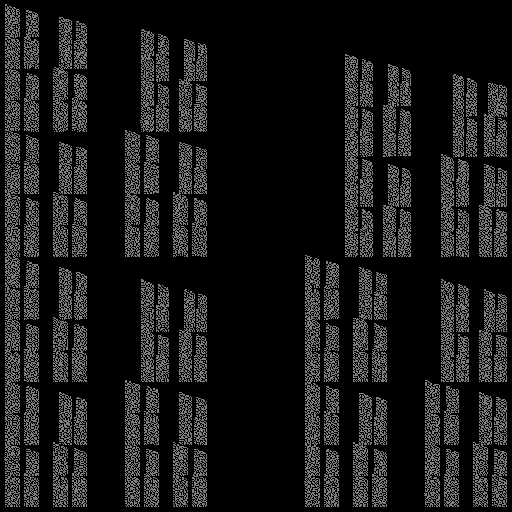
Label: castle